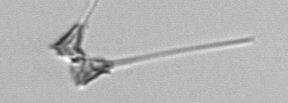
Label: Asterionellopsis_glacialis